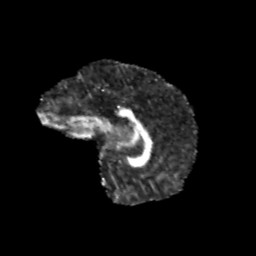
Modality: FA
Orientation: sagittal
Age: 9
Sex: male
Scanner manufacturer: siemens
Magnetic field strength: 3 T
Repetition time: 3.8 s
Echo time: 0.07 s